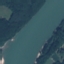
Land use / land cover: River